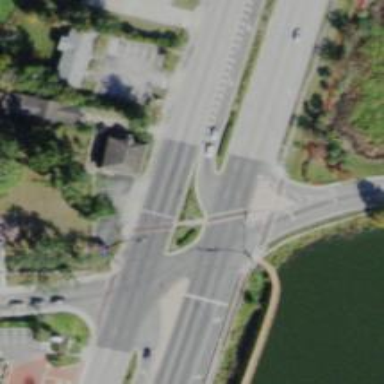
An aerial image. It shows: Marked crossing on footway.